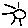
Label: sun